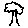
Label: tree